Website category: restaurant
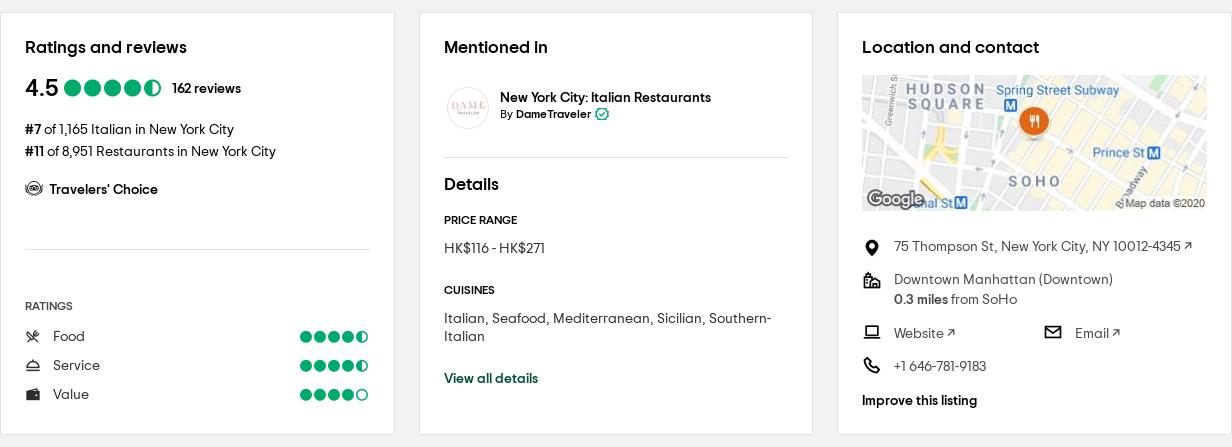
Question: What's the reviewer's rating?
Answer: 4.5

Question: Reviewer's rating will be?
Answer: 4.5

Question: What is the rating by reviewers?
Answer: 4.5

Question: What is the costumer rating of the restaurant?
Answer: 4.5

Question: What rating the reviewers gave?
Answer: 4.5

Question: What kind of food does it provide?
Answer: Italian, Seafood, Mediterranean, Sicilian, Southern-Italian

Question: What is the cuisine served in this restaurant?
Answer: Italian, Seafood, Mediterranean, Sicilian, Southern-Italian

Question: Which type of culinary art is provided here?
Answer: Italian, Seafood, Mediterranean, Sicilian, Southern-Italian

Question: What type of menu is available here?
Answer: Italian, Seafood, Mediterranean, Sicilian, Southern-Italian

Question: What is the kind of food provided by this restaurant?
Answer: Italian, Seafood, Mediterranean, Sicilian, Southern-Italian

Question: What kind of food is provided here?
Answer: Italian, Seafood, Mediterranean, Sicilian, Southern-Italian

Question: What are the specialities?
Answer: Italian, Seafood, Mediterranean, Sicilian, Southern-Italian

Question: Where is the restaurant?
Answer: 75 Thompson St, New York City, NY 10012-4345

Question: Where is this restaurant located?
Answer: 75 Thompson St, New York City, NY 10012-4345

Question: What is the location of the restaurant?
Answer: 75 Thompson St, New York City, NY 10012-4345

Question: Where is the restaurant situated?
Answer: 75 Thompson St, New York City, NY 10012-4345

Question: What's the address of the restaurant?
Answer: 75 Thompson St, New York City, NY 10012-4345

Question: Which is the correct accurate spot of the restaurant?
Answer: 75 Thompson St, New York City, NY 10012-4345

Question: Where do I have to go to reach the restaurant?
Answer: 75 Thompson St, New York City, NY 10012-4345

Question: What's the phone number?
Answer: +1 646-781-9183

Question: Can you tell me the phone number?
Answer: +1 646-781-9183

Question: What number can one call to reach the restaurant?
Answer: +1 646-781-9183

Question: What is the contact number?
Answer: +1 646-781-9183

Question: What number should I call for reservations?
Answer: +1 646-781-9183

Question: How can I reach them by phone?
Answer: +1 646-781-9183